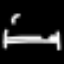
Label: bed